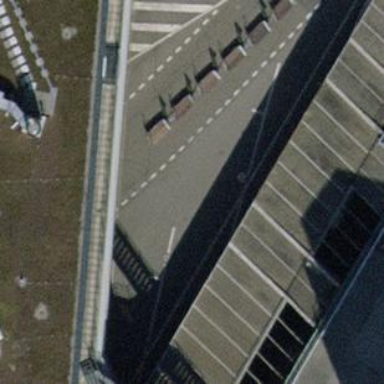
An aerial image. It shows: View of the roof of airport terminal building.